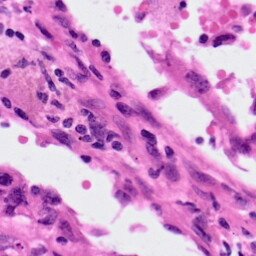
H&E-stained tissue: Lung